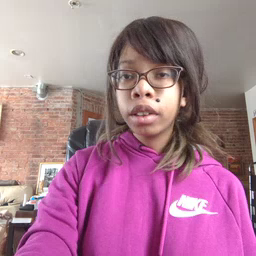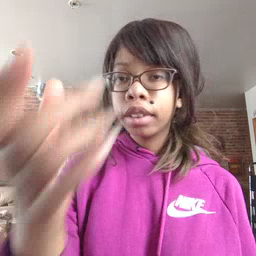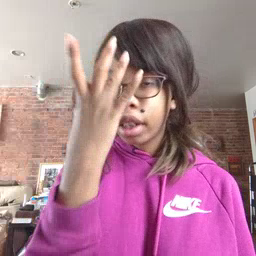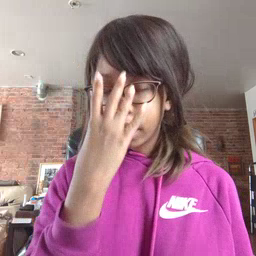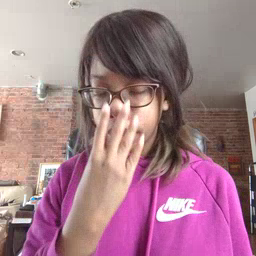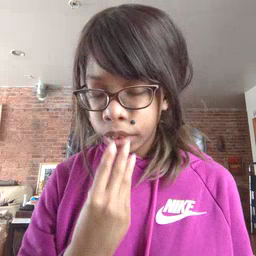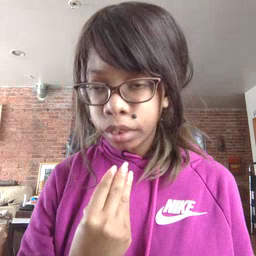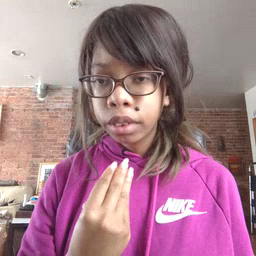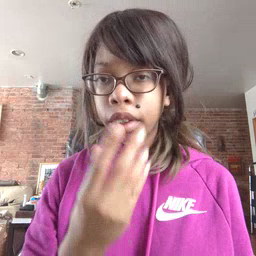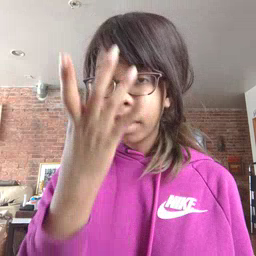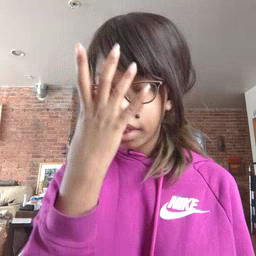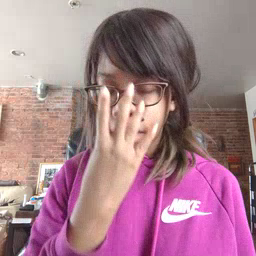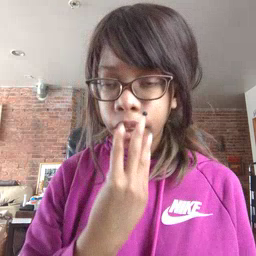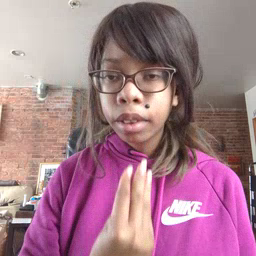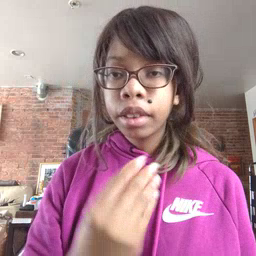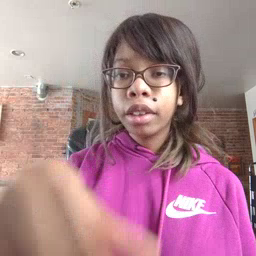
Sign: sleep